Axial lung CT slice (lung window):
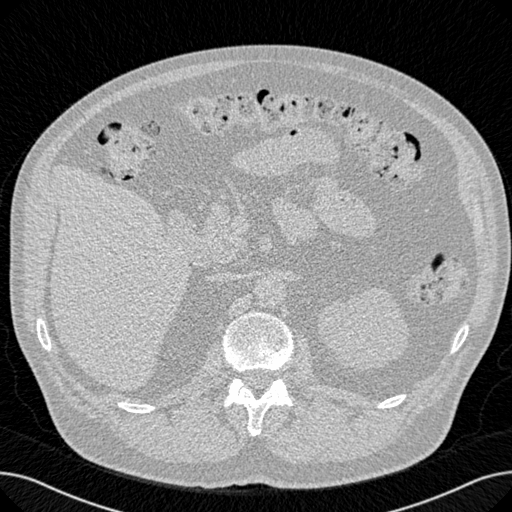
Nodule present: no